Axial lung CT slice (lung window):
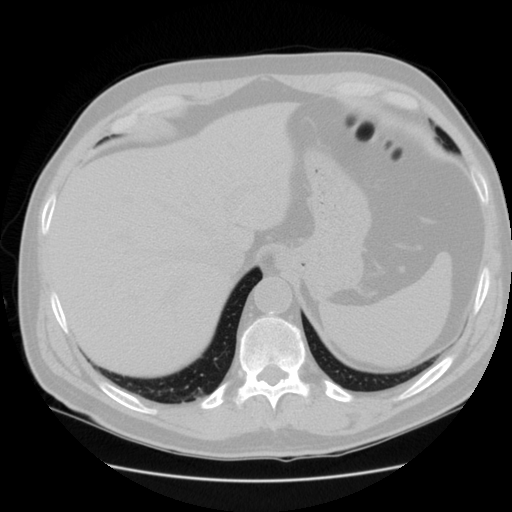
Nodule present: no